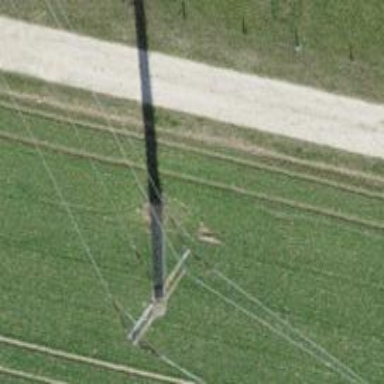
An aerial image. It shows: Three power lines with cables.